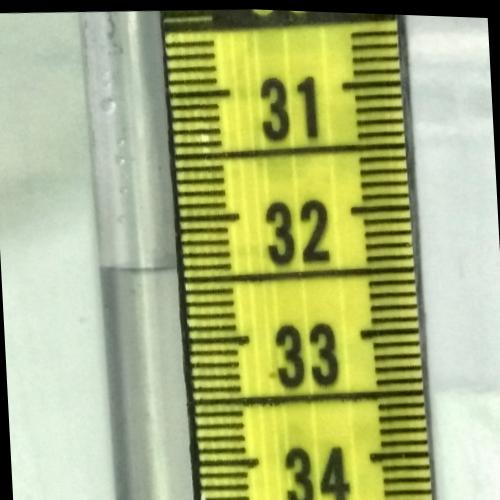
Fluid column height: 32.4 cm